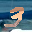
Label: 3